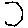
Label: hexagon